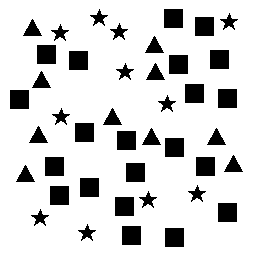
Squares: 21
Triangles: 10
Stars: 11
Total shapes: 42